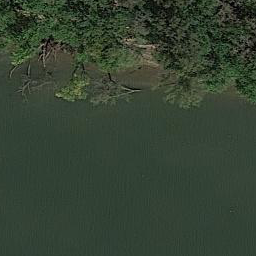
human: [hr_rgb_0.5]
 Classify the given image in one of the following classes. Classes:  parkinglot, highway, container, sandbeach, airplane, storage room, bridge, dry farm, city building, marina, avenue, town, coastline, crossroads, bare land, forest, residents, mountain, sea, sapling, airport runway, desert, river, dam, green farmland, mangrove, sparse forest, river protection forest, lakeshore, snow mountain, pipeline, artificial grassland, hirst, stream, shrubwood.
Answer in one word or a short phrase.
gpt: river protection forest